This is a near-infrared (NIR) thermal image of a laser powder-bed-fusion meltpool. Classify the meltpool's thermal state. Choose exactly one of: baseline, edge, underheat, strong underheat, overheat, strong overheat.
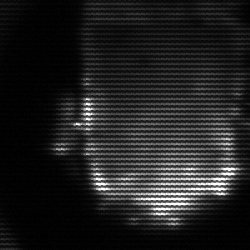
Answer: baseline